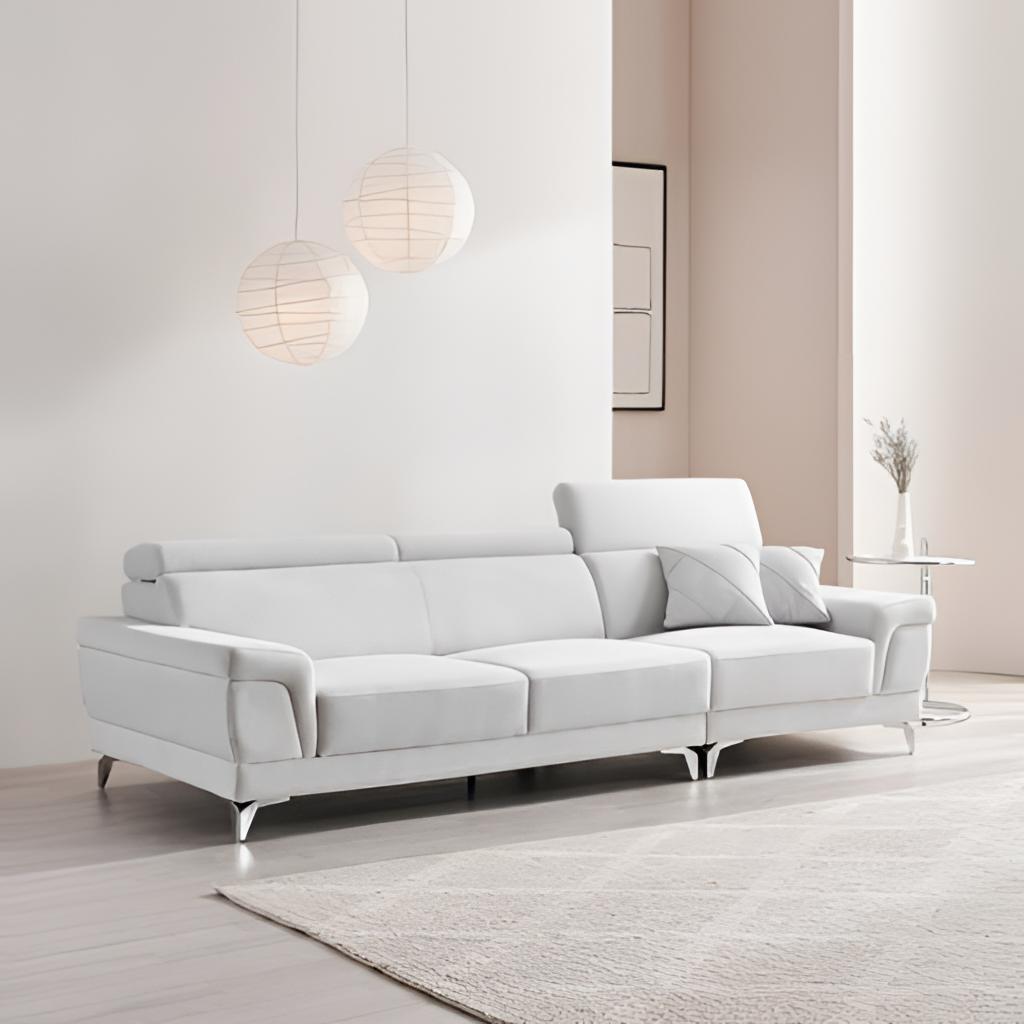
living room, leather sectional sofa, minimalist, wood flooring, with plank pattern, beige paint wallpaper, with solid pattern